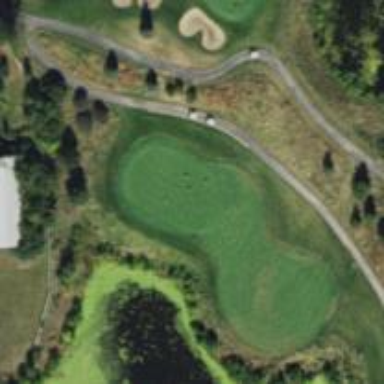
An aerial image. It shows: View of golf hole.